Interaction volume radius: 10 \u00c5
Interaction volume height: 10 \u00c5
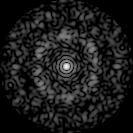
Disorder parameter: 0.7674